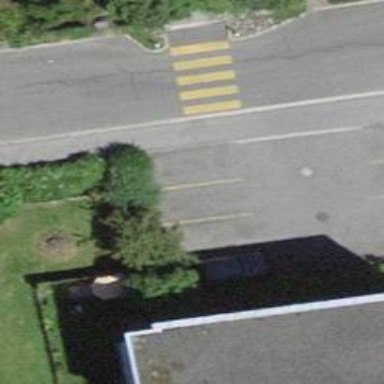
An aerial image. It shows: Parking area with concrete surface.